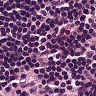
Metastatic tissue present: no